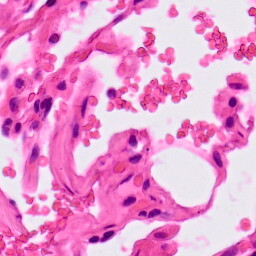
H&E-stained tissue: Lung